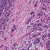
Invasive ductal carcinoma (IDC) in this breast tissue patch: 0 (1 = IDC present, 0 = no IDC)